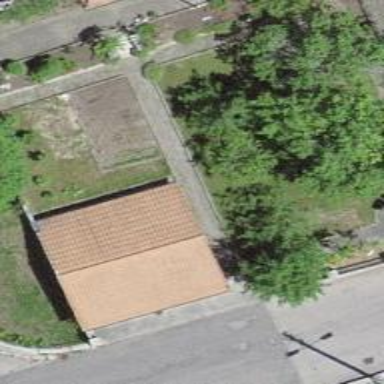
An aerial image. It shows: Garage building.